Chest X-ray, AP view. Patient: 78 years old, sex F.
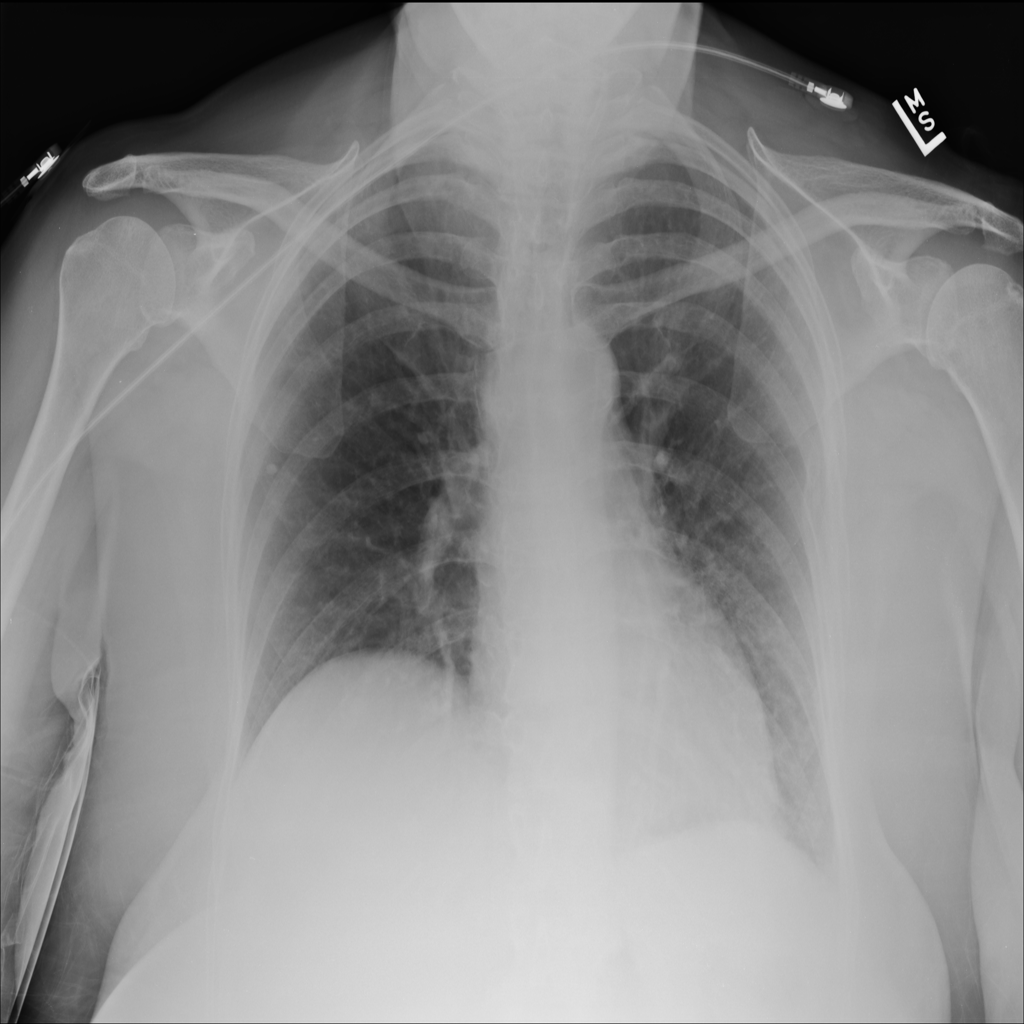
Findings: No Finding